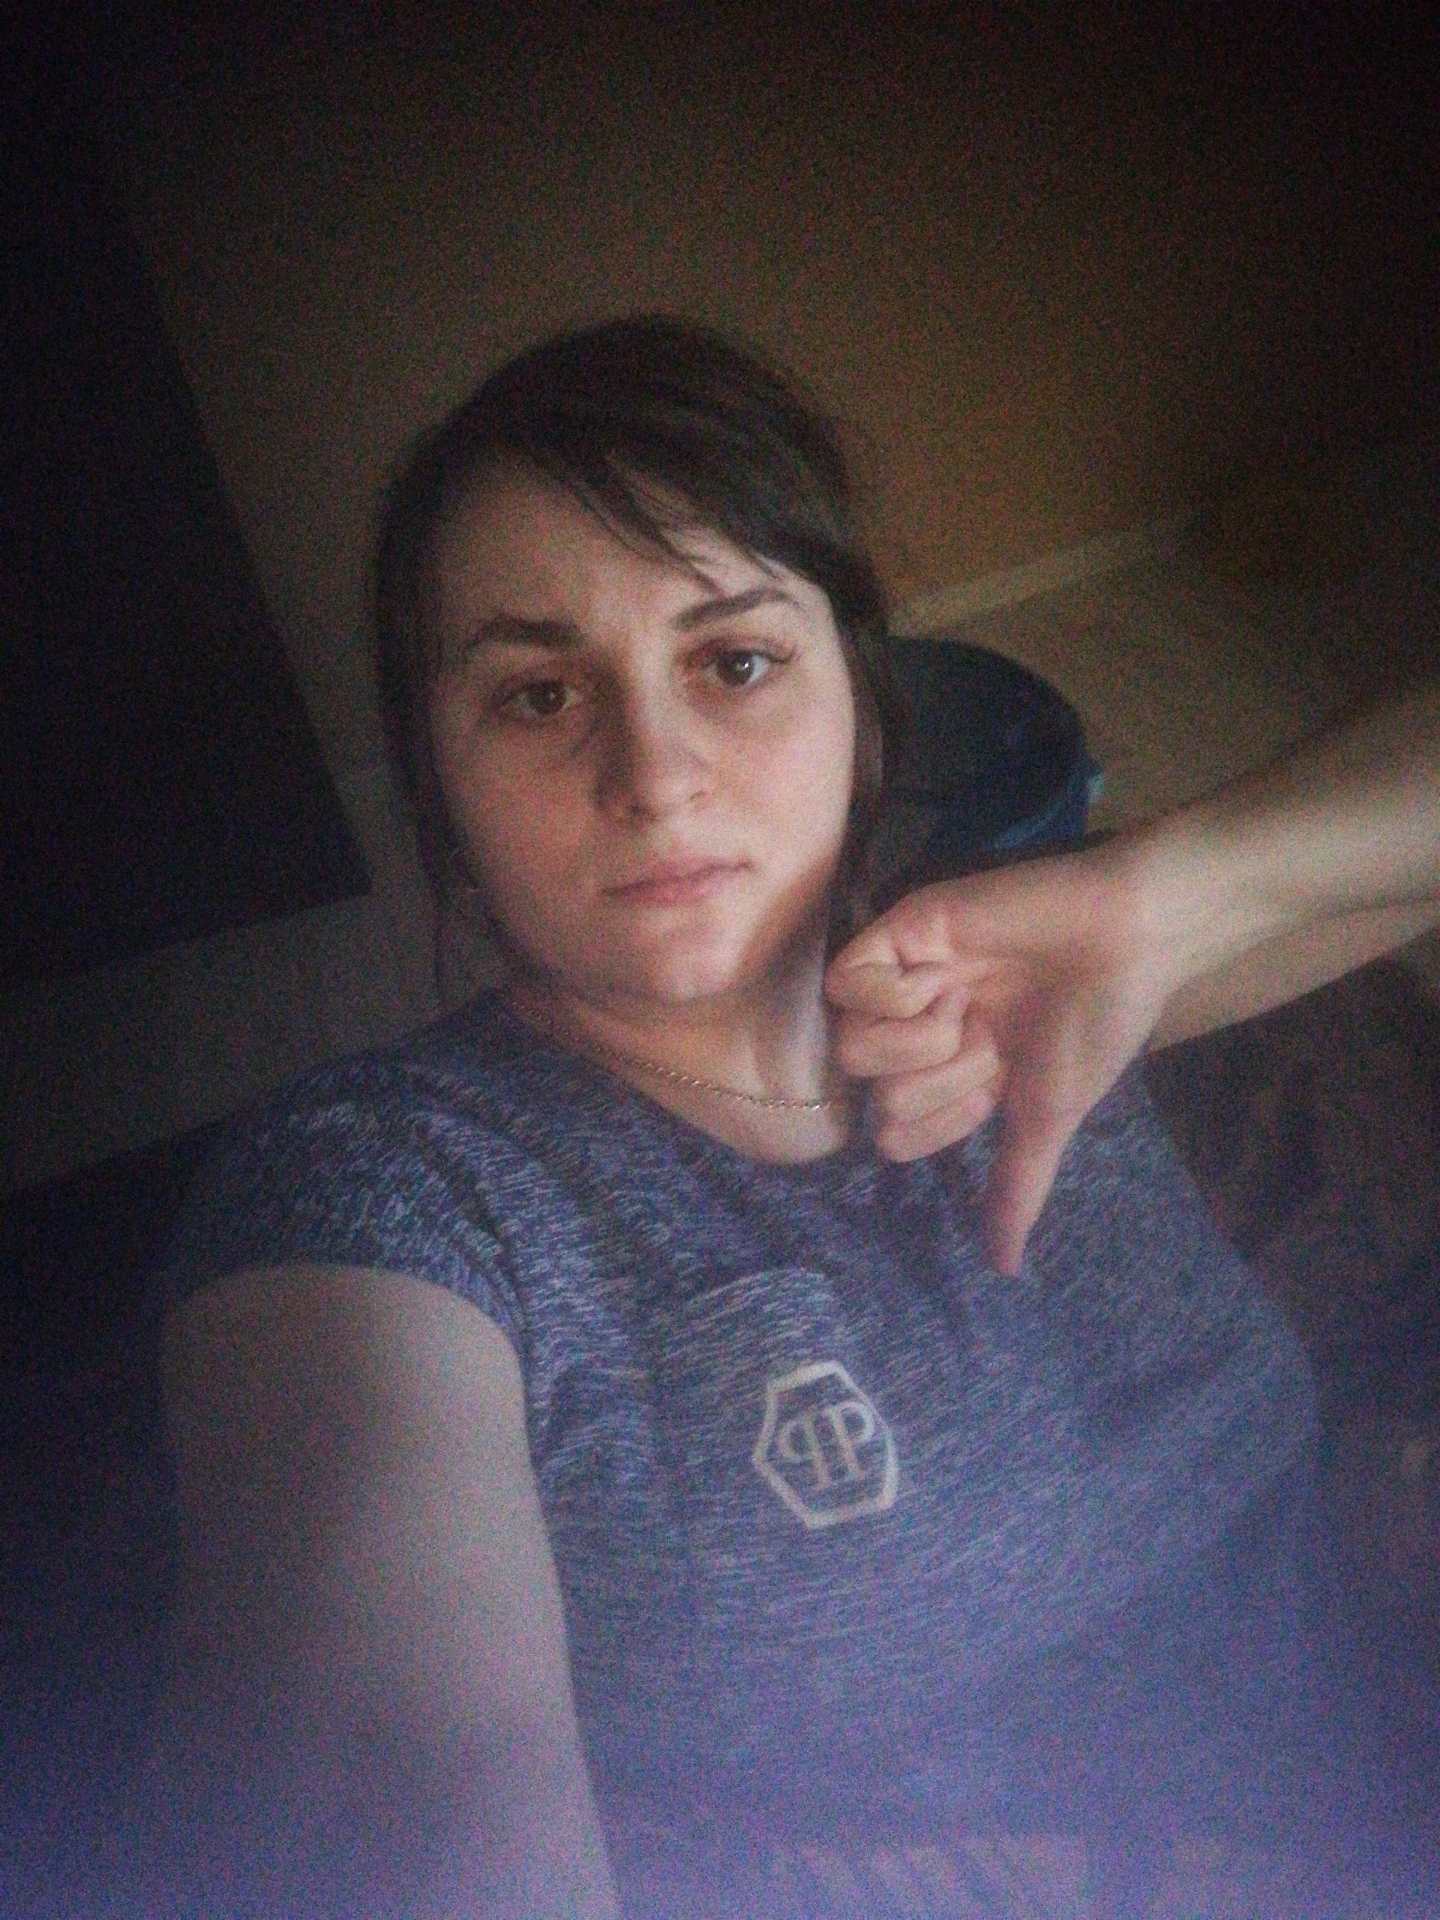
Label: noise